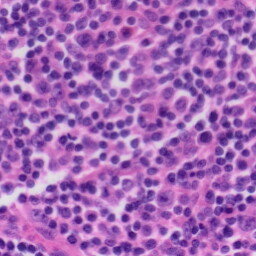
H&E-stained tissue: Tonsil